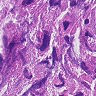
Metastatic tissue present: yes